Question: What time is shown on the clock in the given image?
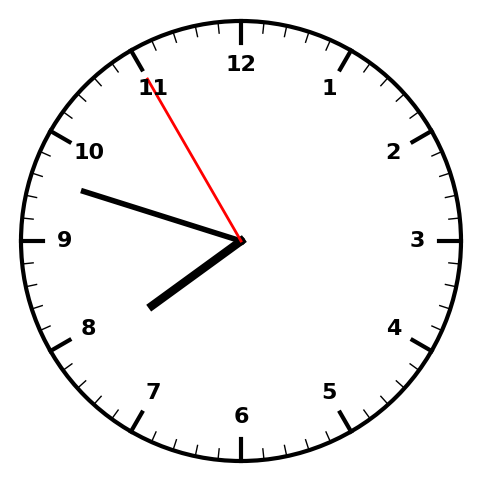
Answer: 07:47:55